Field crop: maize
Growth stage: 2
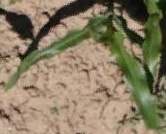
Species: maize